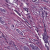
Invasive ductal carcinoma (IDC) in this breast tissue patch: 1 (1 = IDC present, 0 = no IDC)